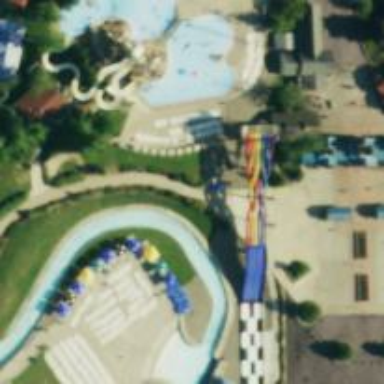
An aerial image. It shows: Water slide attraction.